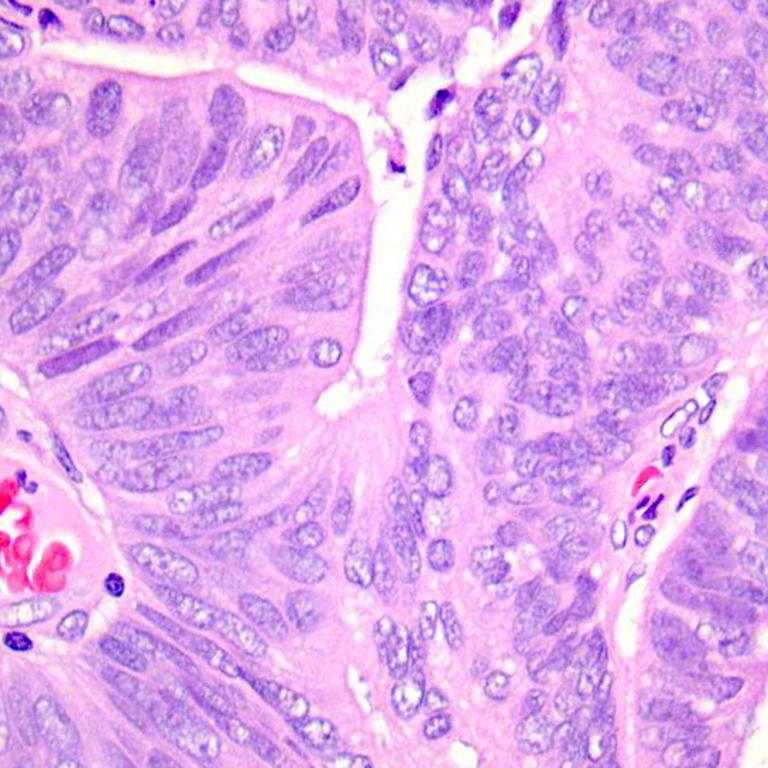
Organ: colon
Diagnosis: adenocarcinomas